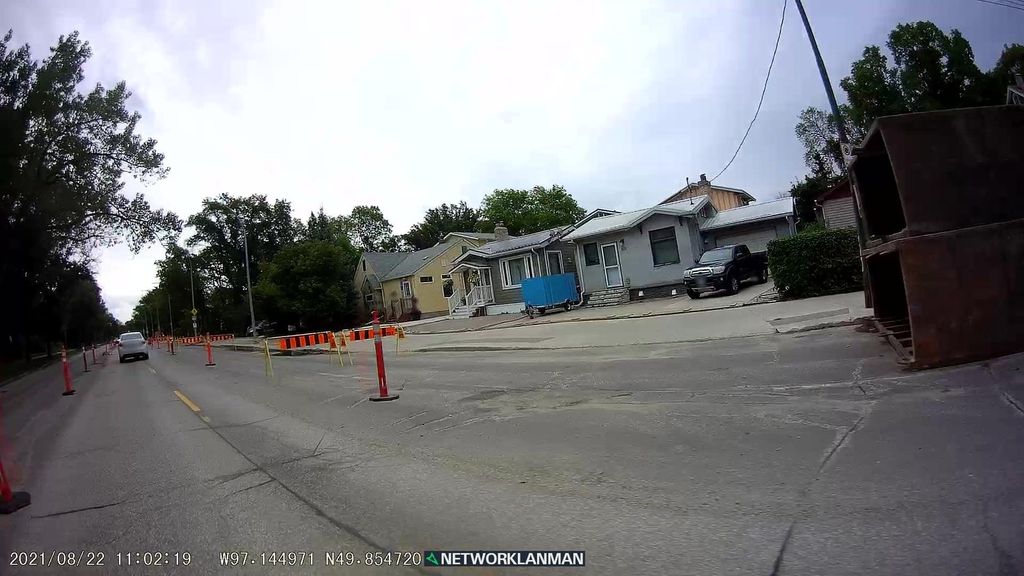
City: winnipeg